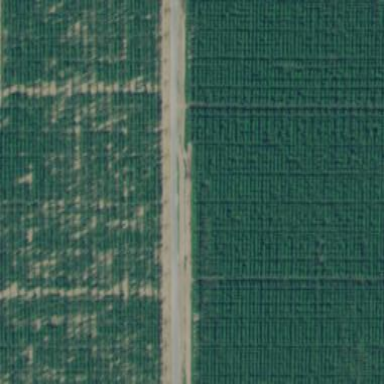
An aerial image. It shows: Orchard.